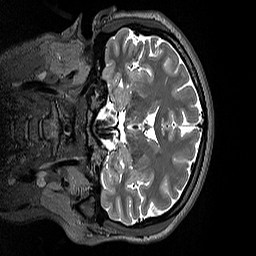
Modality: T2w
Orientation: coronal
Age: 28
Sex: female
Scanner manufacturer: siemens
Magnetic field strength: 3 T
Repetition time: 3.2 s
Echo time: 0.412 s